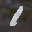
Label: 1